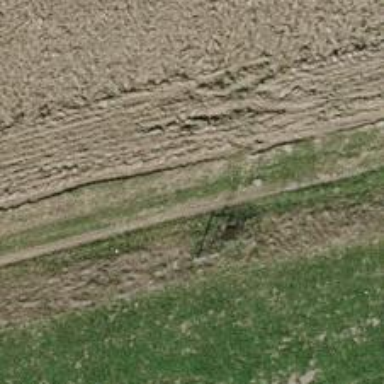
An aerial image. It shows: Grassy track with grade 5 track type.